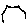
Label: hexagon